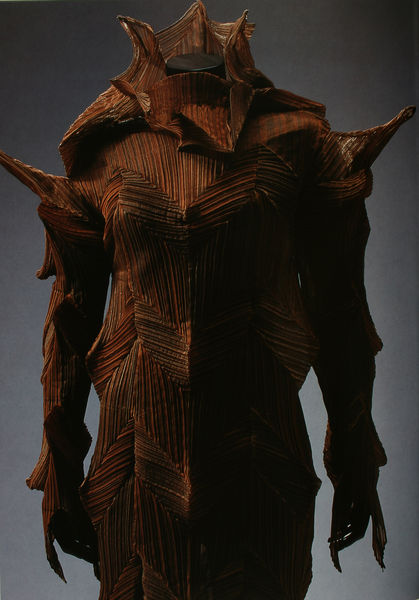
Titel: Kleid
Künstler: Issey Miyake
Standort: Kyoto (Japan)
Institution: Kyoto Costume Institute
Schlagwörter: blau, braun, kleid, rot, mode, jacke, falten, kleidung, kragen, ärmel, mantel, modern, foto, fotografie, futuristisch, zacken, rotbraun, plissé, plissee, gezackt, izusaki, soitzen